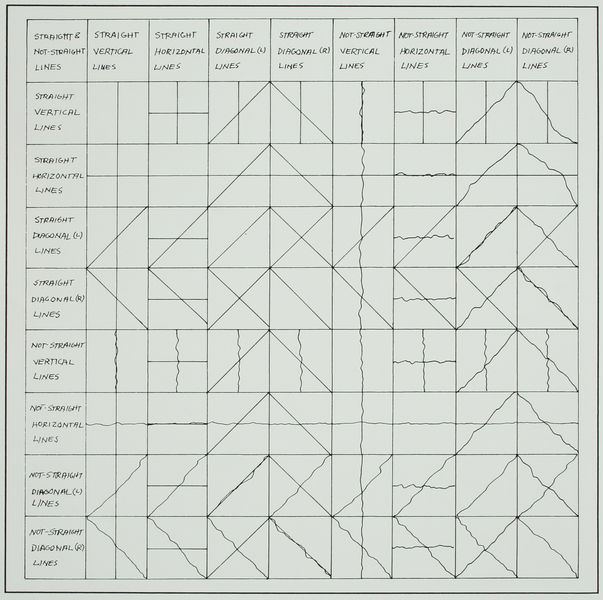
Titel: Straight and not-straight Lines
Künstler: Sol Lewitt
Standort: Amsterdam
Institution: Stedelijk Museum
Schlagwörter: zeichen, zeichnung, muster, blatt, schrift, linien, inschrift, striche, bleistift, schema, quadrate, konstruktion, diagonale, diagonalen, horizontal, sol, dreiecke, geometrie, lewitt, quadrat, schrägen, tabelle, aufteilung, notizen, modul, vertikal, system, schift, minimal art, zittrig